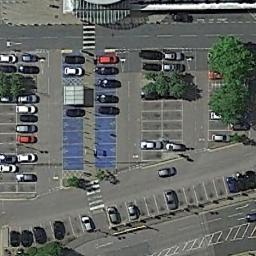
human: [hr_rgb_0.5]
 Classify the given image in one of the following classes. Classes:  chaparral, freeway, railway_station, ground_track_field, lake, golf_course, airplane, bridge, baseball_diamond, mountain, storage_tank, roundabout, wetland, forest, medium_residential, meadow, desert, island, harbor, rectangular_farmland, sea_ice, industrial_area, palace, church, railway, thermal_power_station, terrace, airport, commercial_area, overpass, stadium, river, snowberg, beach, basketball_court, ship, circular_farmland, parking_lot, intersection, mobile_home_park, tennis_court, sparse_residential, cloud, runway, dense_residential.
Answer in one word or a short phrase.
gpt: parking_lot